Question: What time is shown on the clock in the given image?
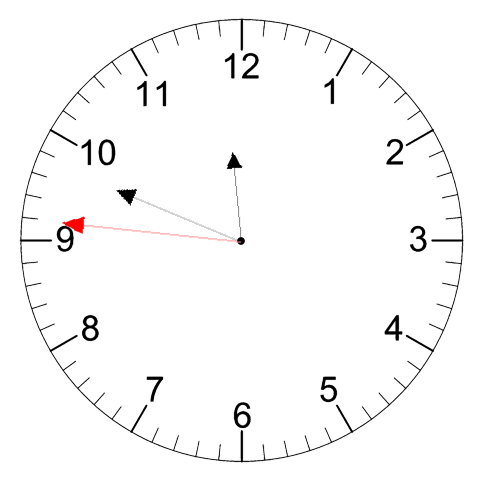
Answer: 11:48:46